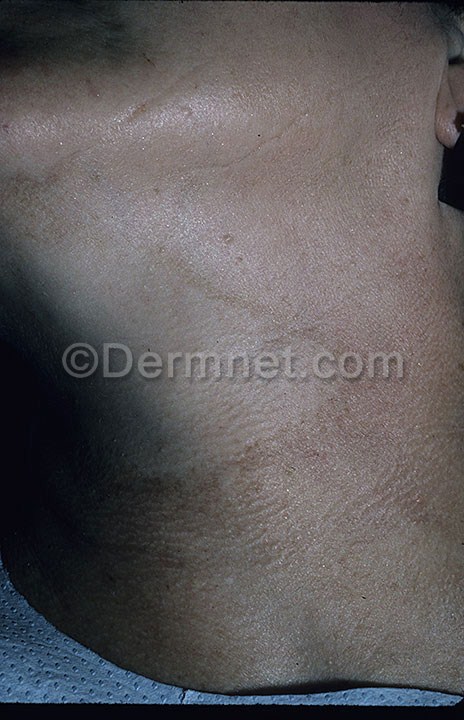
Disease: Light Diseases and Disorders of Pigmentation